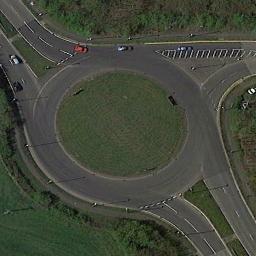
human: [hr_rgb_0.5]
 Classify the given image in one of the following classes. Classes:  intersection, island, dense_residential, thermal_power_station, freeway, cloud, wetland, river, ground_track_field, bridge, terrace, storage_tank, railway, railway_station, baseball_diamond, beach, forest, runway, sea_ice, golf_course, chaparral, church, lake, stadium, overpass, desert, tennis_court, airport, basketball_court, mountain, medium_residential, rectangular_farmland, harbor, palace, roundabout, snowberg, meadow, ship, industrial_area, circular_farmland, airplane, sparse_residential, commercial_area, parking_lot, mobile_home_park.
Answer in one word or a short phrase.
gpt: roundabout